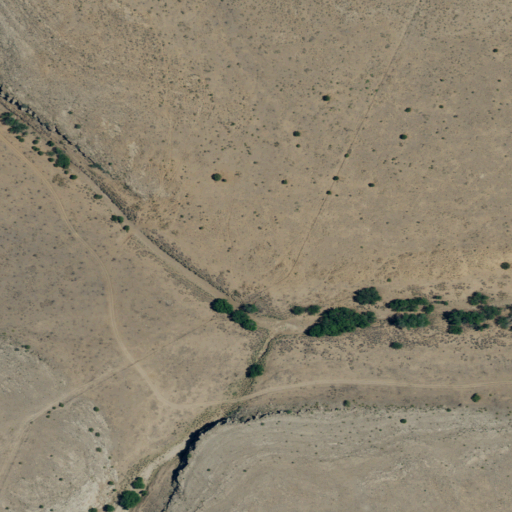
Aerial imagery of valley in New Mexico named Bonita Canyon containing grassland and shrub